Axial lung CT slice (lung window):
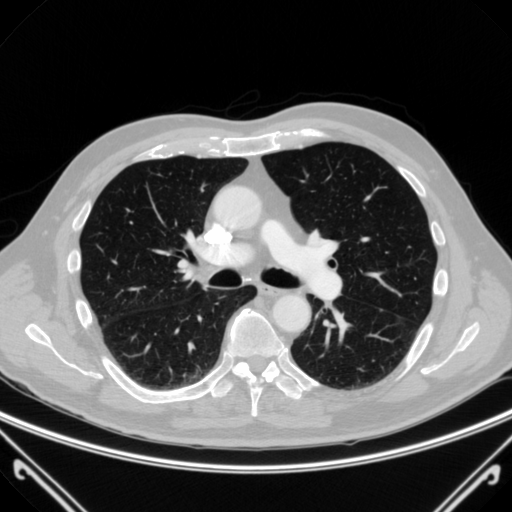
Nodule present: no